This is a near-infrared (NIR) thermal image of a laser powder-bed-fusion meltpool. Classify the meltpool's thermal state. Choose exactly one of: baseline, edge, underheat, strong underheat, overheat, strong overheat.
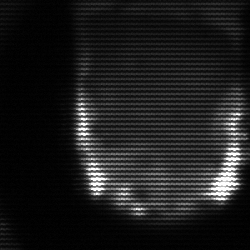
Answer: baseline